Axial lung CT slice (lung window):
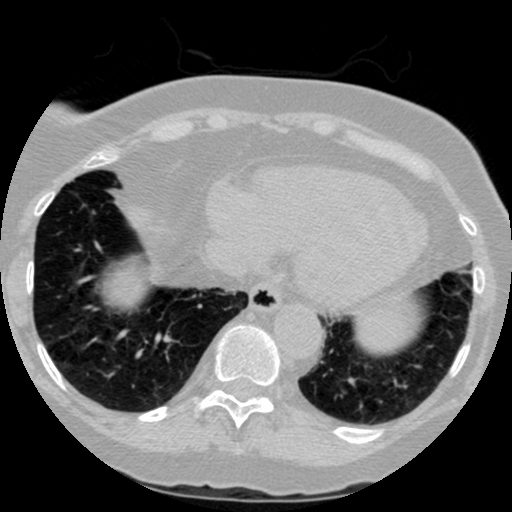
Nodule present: no